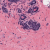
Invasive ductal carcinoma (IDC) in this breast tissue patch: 0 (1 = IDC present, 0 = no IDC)